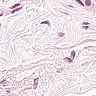
Metastatic tissue present: no